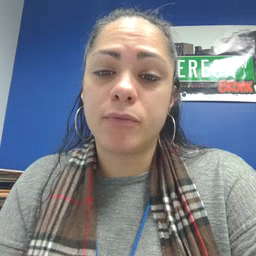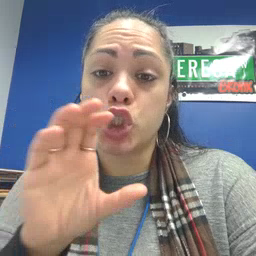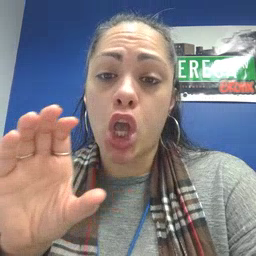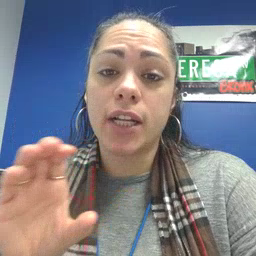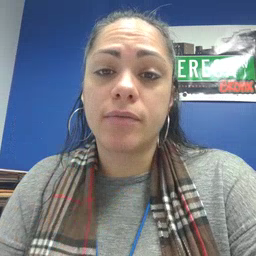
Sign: chocolate